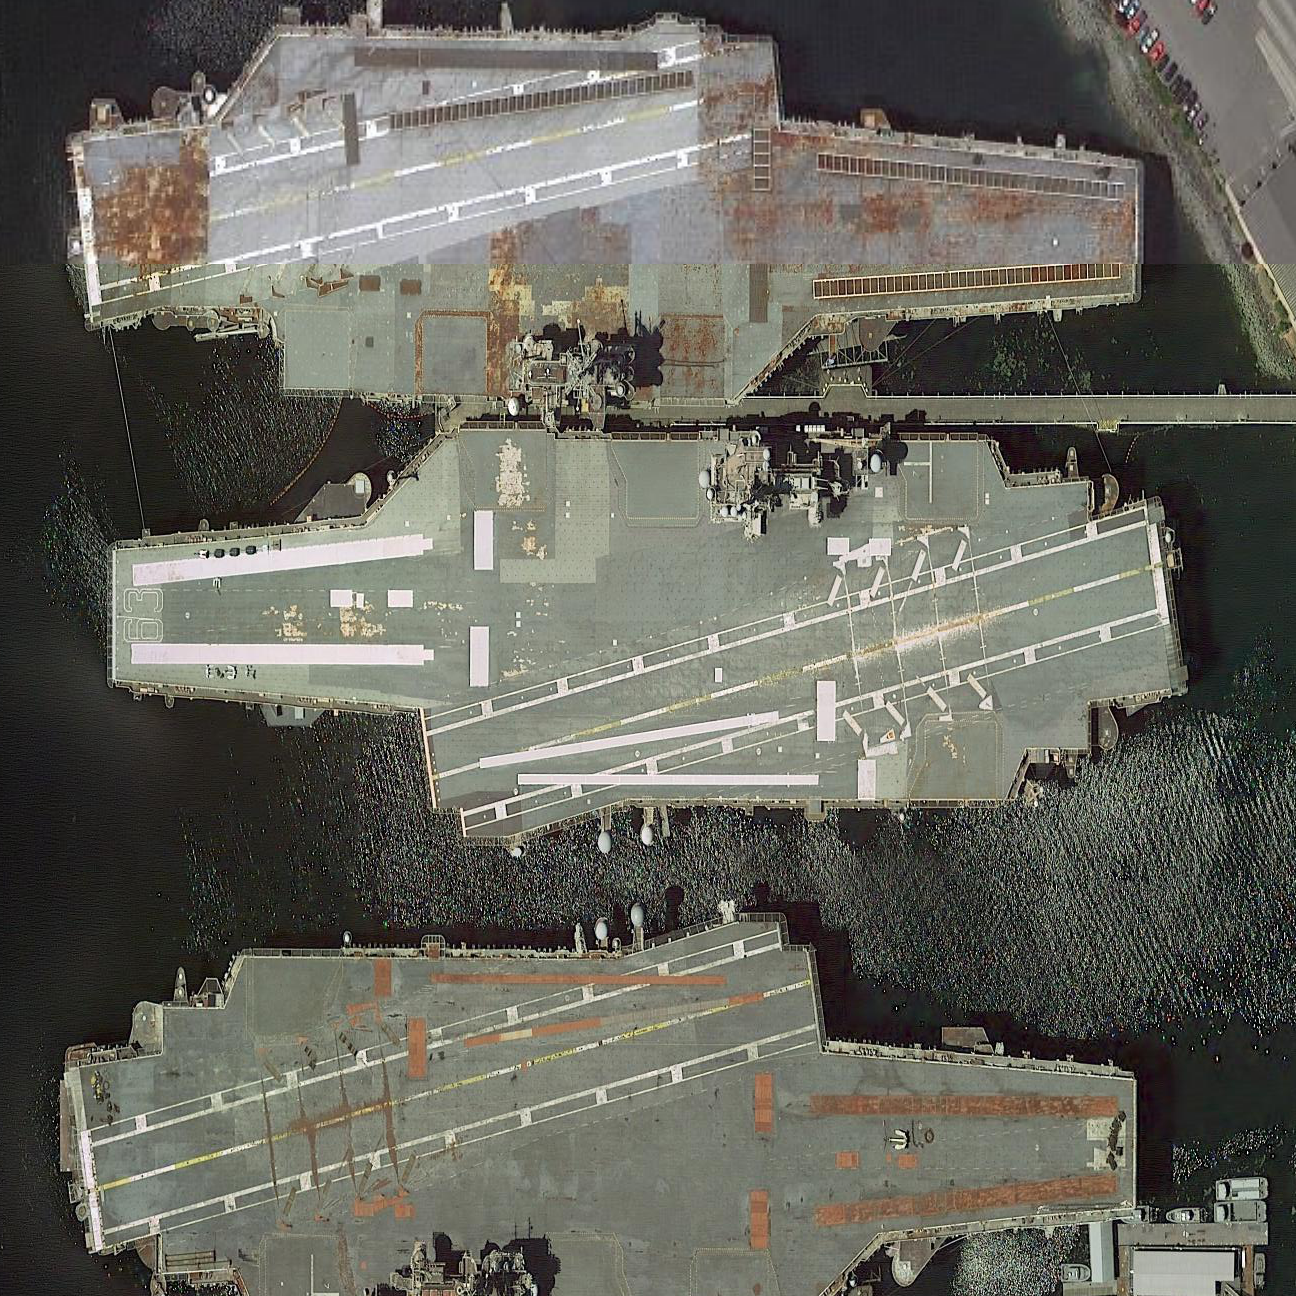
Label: aircraft_carrier